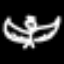
Label: angel